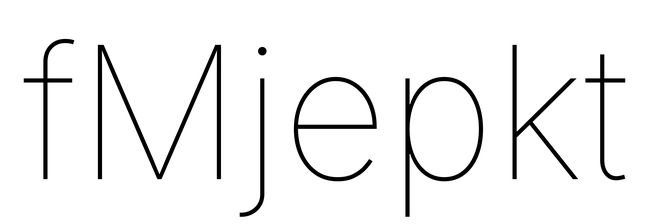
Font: Inter_Thin